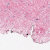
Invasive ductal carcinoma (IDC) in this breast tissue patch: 0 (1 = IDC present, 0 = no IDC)